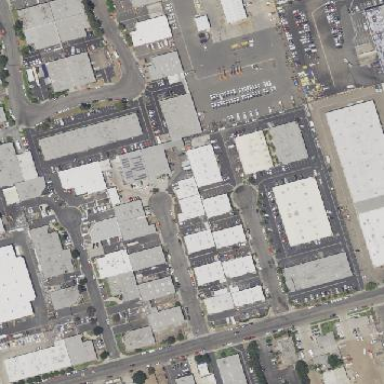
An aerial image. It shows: Industrial area.